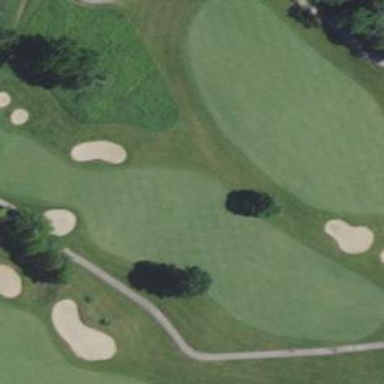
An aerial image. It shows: View of golf hole.